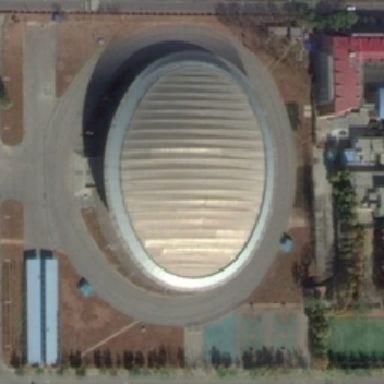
The oval white stadium is located between two parallel roads close to some buildings with two basketball courts and a football field .